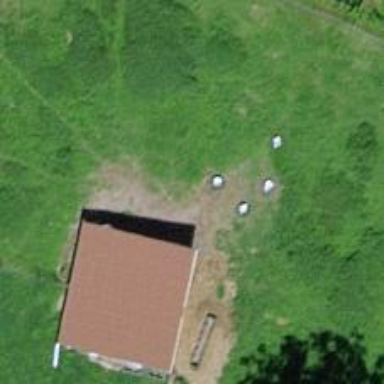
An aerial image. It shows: Shed building.